Question: I have a very crude category list right now, but I'm wanting it to make it look and behave more like WordPress admin does it, where you can drag a category into another category.

Code looks like this:
'''
<ul class="categories">
<li>Real Estate</li>
<li>Home Improvements</li>
<ul class="categories">
<li>Interior</li>
<li>Exterior</li>
<ul class="categories">
<li>Exterior Subcat</li>
</ul>
</ul>
</ul>
'''
I tried jQuery UI's sortable, and told it to sort '<li>''s only, but the list items wouldn't drag outside of their parent '<ul>' list into another '<ul>' list.
Any ideas how I can accomplish this?
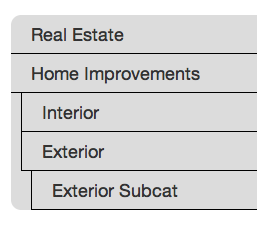
Answer: See: <URL>
And plugin: <URL>